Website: crate-barrel
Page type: payment
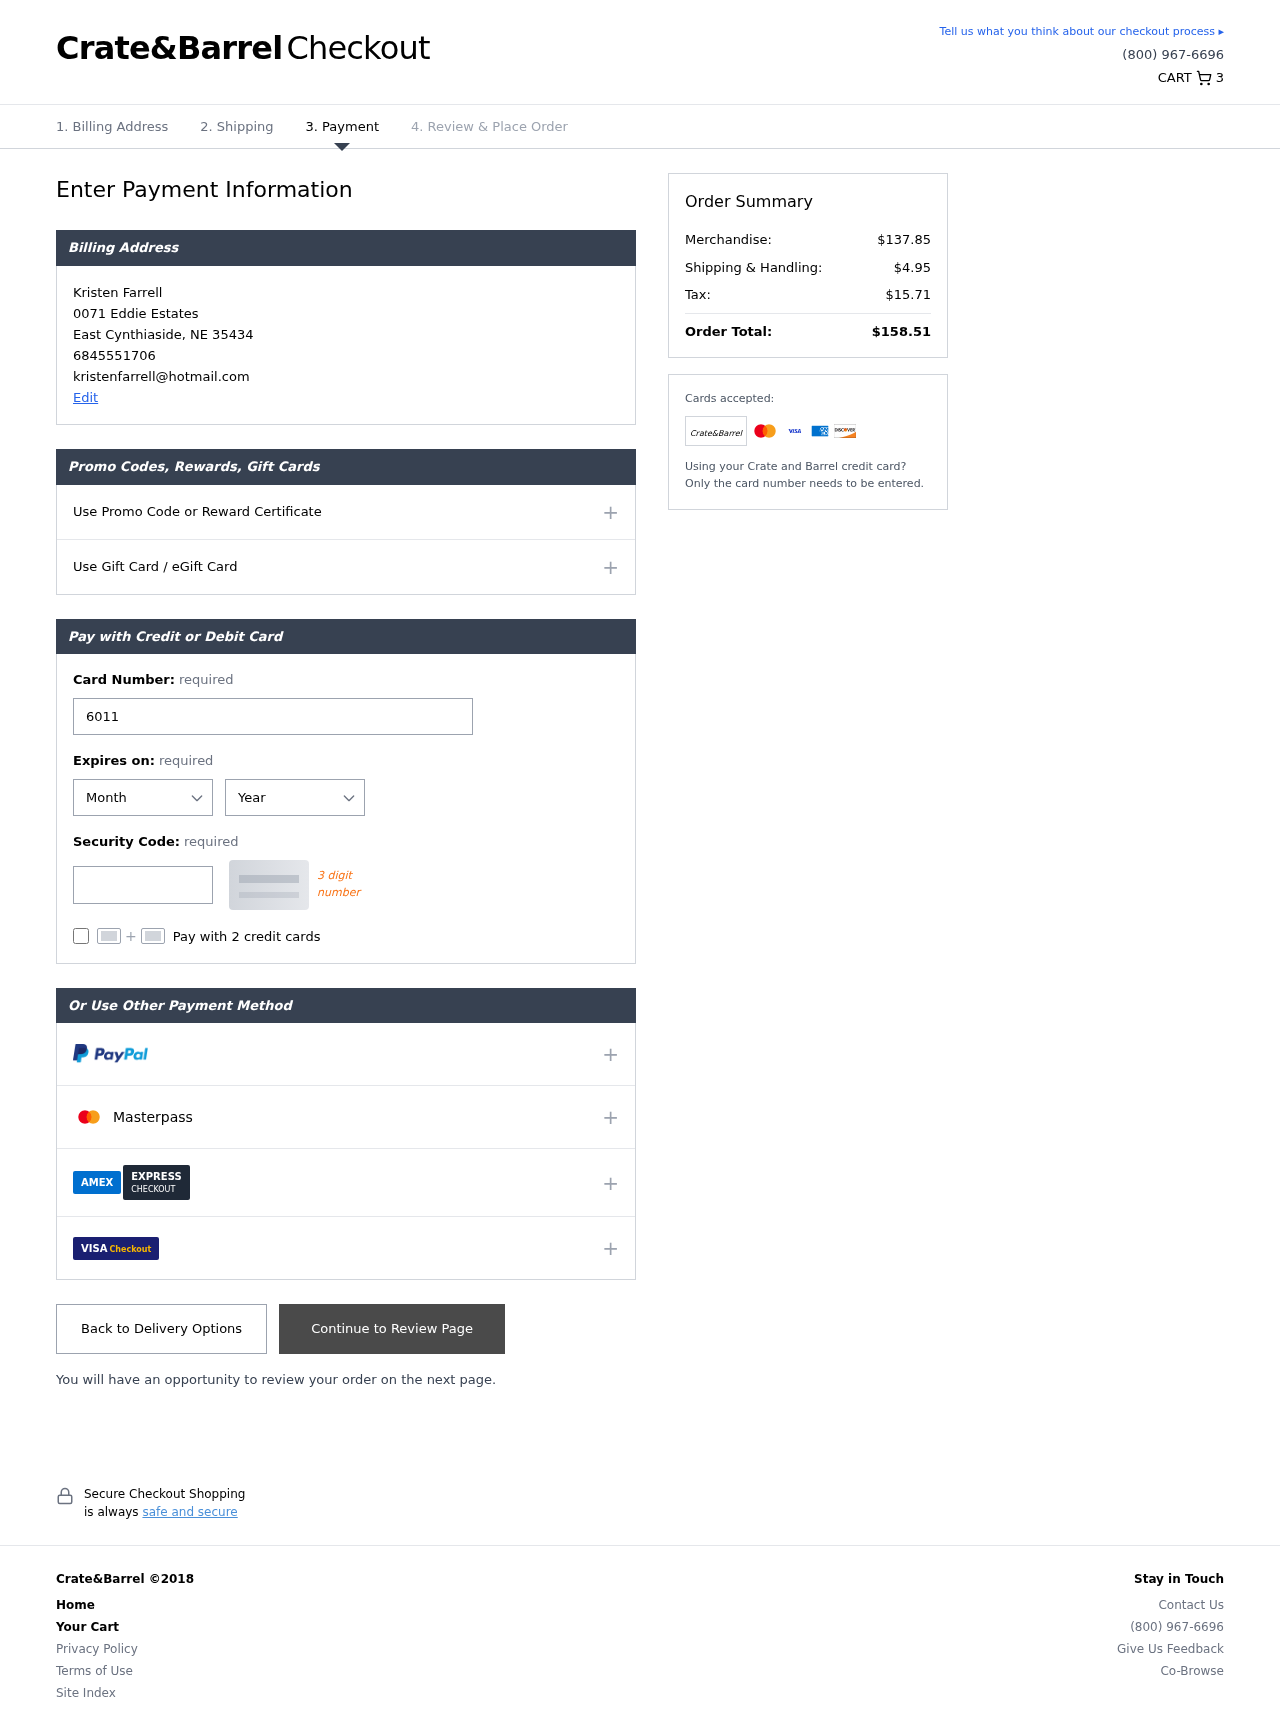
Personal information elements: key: PII_CARD_CVV
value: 467
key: PII_CARD_EXPIRY_MONTH
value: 02
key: PII_CARD_EXPIRY_YEAR
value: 29
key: PII_CARD_NUMBER
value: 6011 1969 0091 5984
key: PII_CITY
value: East Cynthiaside
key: PII_EMAIL
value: kristenfarrell@hotmail.com
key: PII_FULLNAME
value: Kristen Farrell
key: PII_PHONE
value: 6845551706
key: PII_POSTCODE
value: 35434
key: PII_STATE_ABBR
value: NE
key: PII_STREET
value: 0071 Eddie Estates
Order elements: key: ORDER_NUM_ITEMS
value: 3
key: ORDER_SUBTOTAL
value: $137.85
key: ORDER_SHIPPING_COST
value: $4.95
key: ORDER_TAX
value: $15.71
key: ORDER_TOTAL
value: $158.51